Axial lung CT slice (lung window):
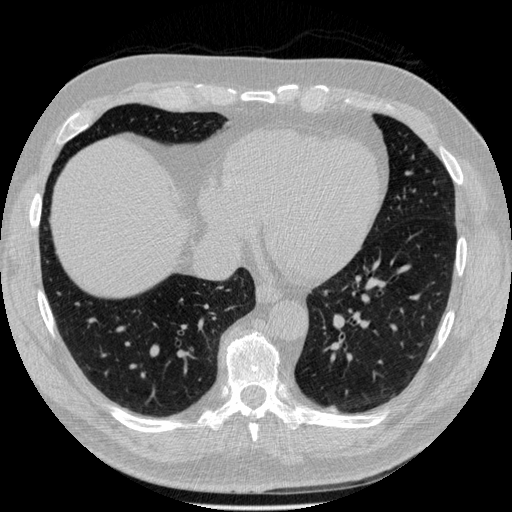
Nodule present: yes
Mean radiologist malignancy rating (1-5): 2